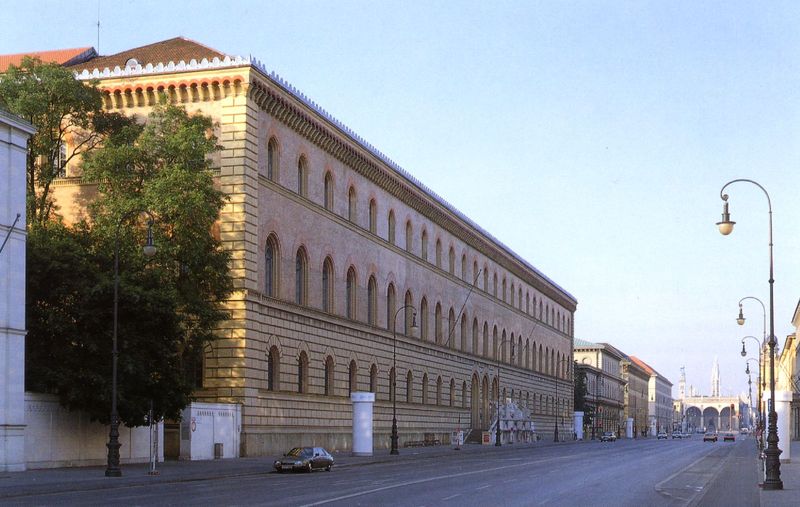
Titel: Bayerische Staatsbibliothek in München
Künstler: Friedrich von Gärtner
Standort: München, Bayerische Staatsbibliothek (EU - D - B)
Schlagwörter: baum, himmel, bäume, gelb, fenster, lampe, laterne, laternen, licht, strasse, gebäude, haus, klassizismus, fassade, mauer, auto, rundbogen, treppe, foto, bögen, eingang, gehsteig, münchen, fries, portal, klinker, gärtner, autos, siegestor, strassenlaterne, universität, feldherrnhalle, odeonsplatz, ludwigstraße, litfassäule, konsolenfries, staatsbibliothek, lifaßsäulen, ämünchen, konolenfries